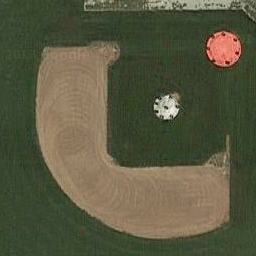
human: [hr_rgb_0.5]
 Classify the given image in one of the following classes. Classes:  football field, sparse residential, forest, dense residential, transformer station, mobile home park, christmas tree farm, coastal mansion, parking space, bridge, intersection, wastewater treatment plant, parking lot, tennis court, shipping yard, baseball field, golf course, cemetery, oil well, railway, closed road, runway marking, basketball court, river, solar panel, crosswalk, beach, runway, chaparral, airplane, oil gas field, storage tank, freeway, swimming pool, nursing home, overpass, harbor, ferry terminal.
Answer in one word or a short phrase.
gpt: baseball field